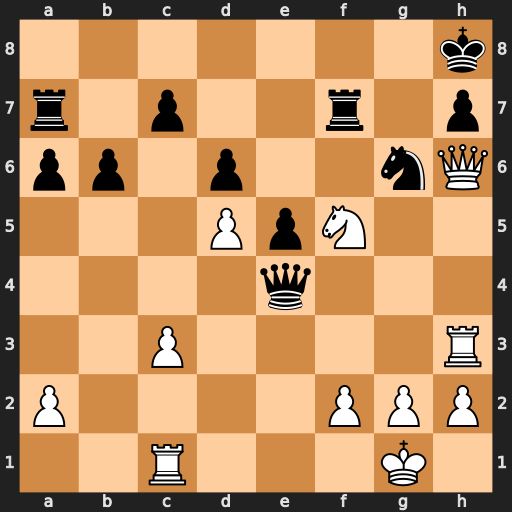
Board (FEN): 7k/r1p2r1p/pp1p2nQ/3PpN2/4q3/2P4R/P4PPP/2R3K1
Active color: w
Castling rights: -
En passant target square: -
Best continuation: Qxg6 Qxf5 Rxh7+ Rxh7 Qxf5